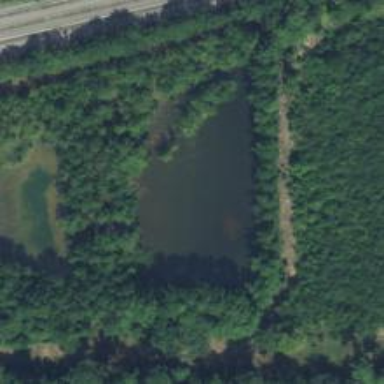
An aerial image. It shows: Serene pond surrounded by nature.